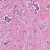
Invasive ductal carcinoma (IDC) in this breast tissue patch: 1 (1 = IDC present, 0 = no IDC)